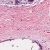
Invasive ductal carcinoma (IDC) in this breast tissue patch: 0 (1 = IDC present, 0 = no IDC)